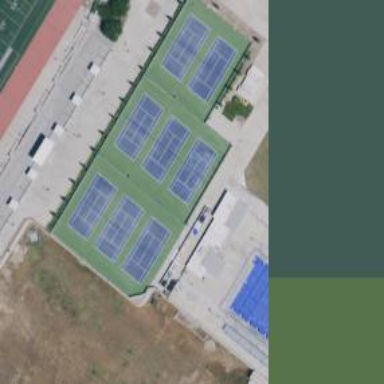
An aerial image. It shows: Tennis court on pitch designated for leisure land.